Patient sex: M
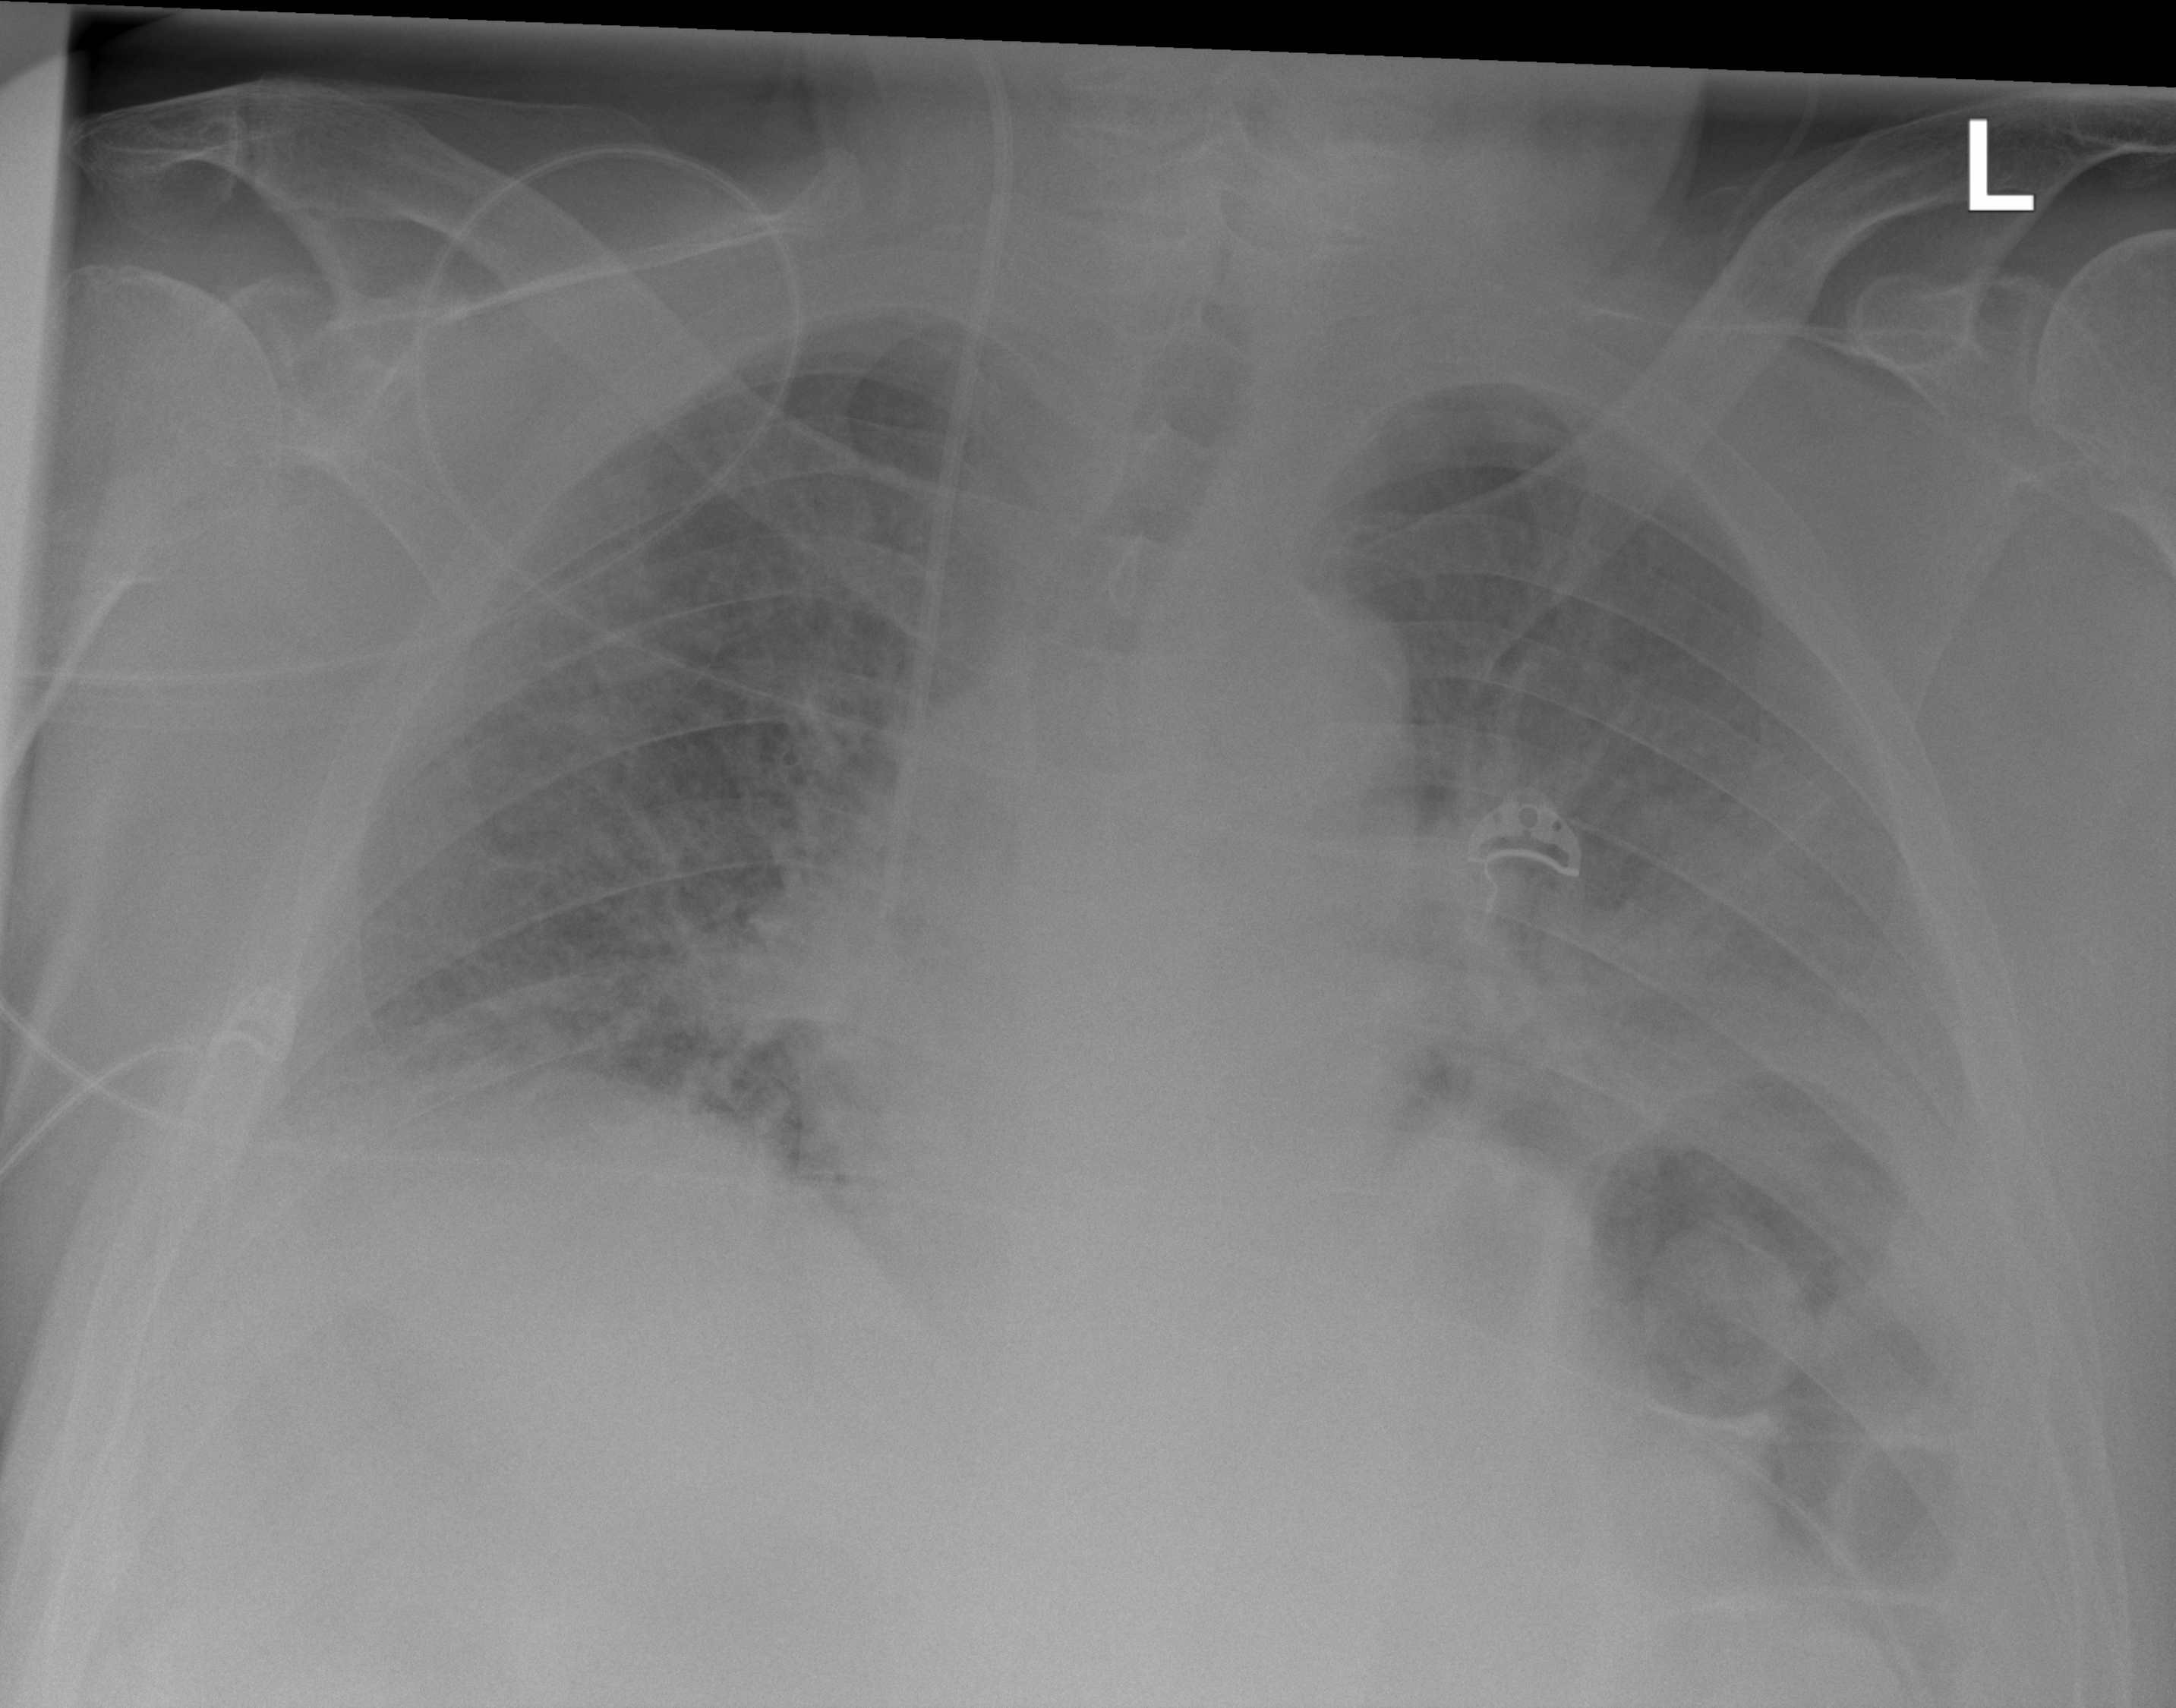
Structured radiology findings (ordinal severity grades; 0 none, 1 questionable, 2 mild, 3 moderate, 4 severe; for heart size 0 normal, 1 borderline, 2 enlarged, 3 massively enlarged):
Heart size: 2
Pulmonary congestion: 3
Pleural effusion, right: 0
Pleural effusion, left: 2
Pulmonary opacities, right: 3
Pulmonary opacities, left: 3
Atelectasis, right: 1
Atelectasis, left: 2